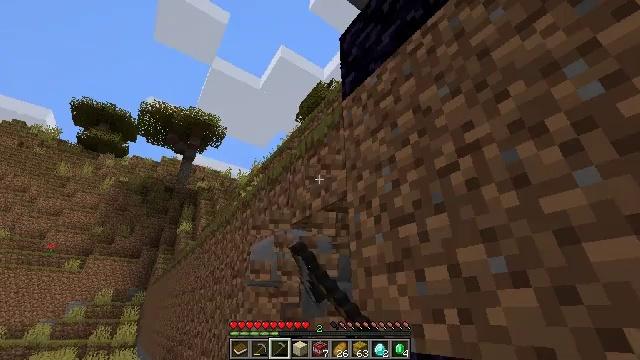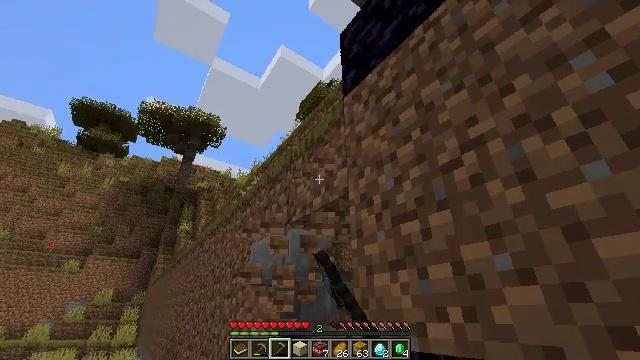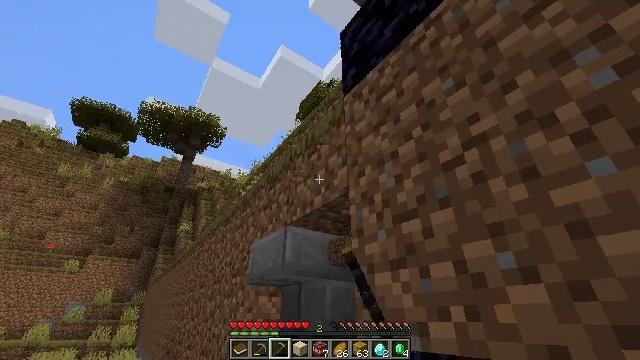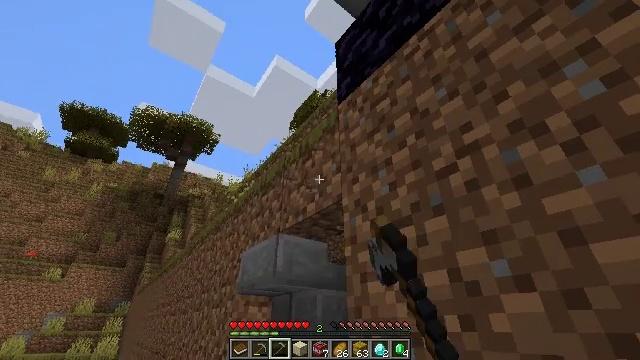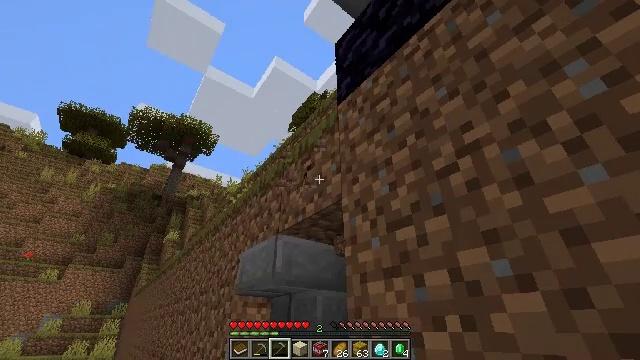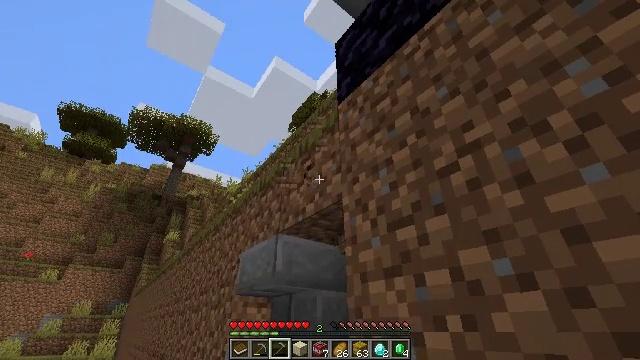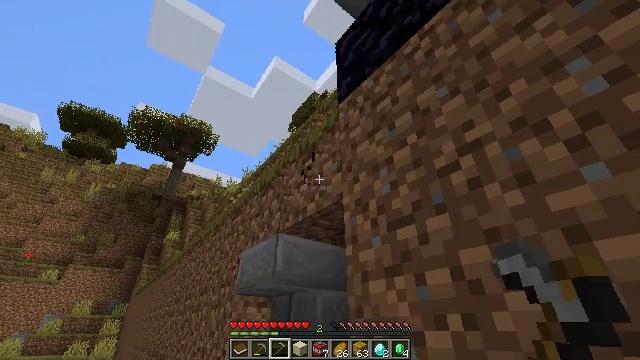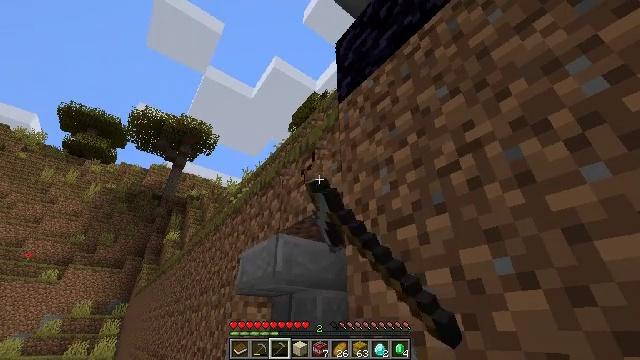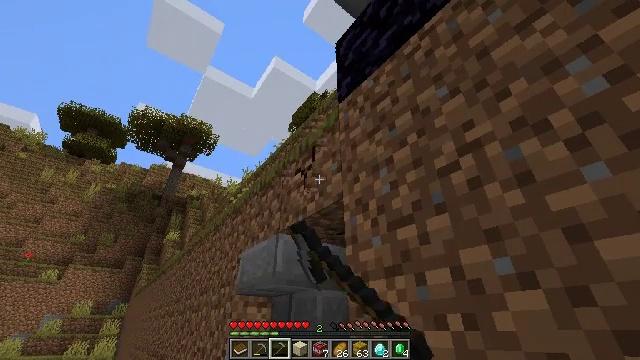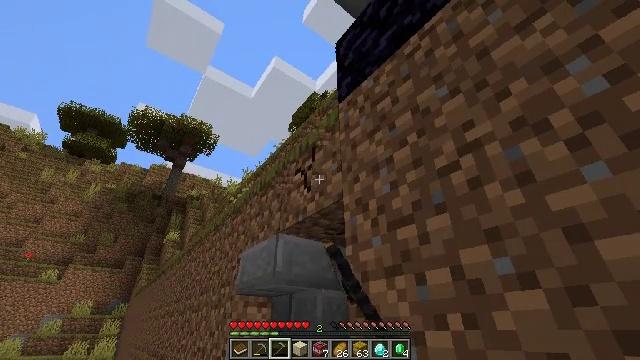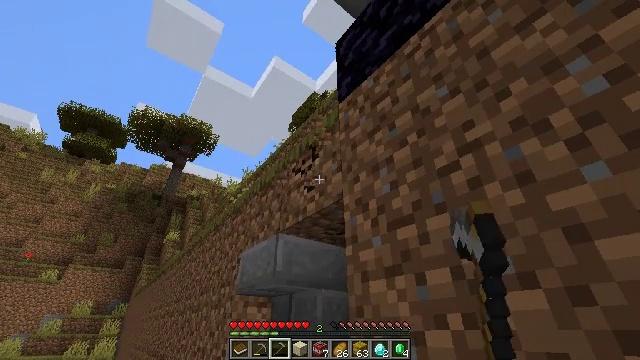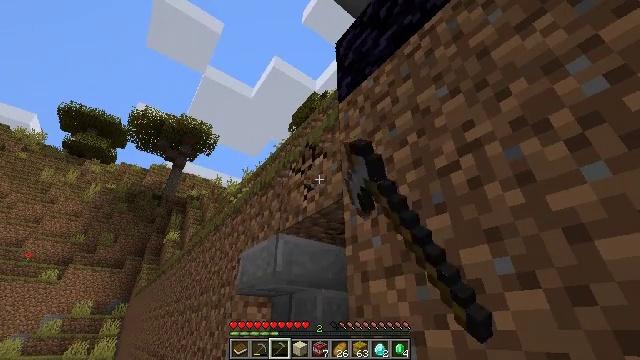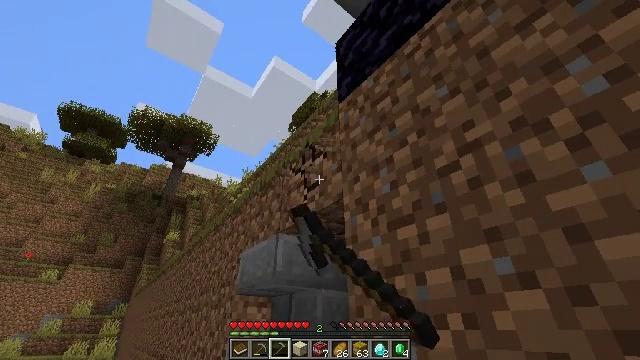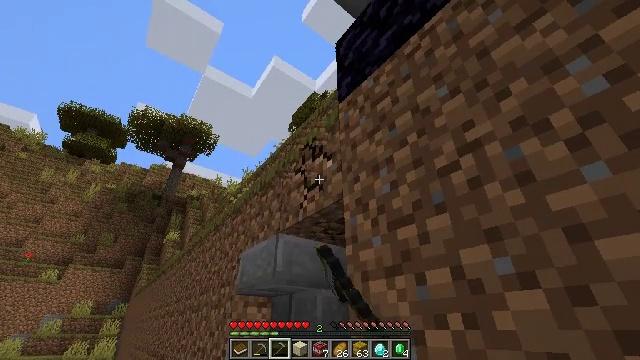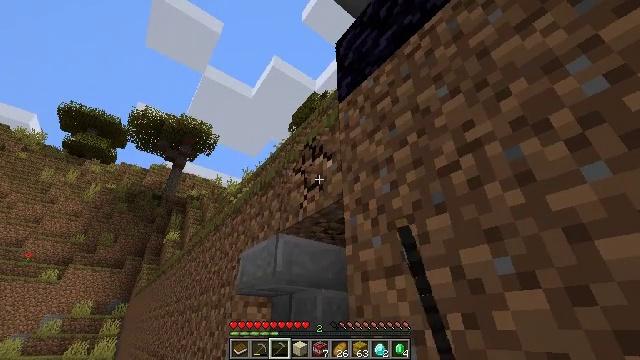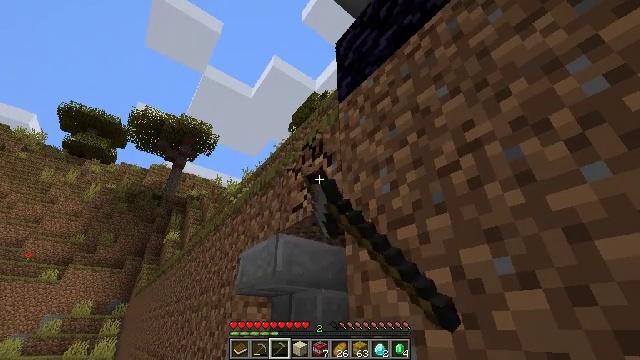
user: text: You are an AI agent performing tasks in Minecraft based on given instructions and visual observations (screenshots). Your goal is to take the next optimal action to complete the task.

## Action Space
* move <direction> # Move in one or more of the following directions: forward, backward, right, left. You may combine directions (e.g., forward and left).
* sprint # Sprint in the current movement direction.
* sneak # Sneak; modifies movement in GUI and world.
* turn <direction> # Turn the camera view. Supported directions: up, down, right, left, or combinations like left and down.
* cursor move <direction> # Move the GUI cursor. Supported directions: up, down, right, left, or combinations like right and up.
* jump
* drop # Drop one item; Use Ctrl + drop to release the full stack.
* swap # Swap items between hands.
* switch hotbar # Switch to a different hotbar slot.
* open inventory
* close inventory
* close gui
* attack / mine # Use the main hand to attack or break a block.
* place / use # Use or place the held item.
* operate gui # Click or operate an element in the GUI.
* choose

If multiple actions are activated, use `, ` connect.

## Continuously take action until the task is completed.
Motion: motion action
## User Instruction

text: Gather grass block for landscaping.
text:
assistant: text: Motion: attack / mine
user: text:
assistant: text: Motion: attack / mine
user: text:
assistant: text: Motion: turn right and up, attack / mine
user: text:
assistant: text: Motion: attack / mine
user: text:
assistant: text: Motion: attack / mine
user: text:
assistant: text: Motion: attack / mine
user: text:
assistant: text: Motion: attack / mine
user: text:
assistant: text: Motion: attack / mine
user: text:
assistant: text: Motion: attack / mine
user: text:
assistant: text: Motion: attack / mine
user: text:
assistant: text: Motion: attack / mine
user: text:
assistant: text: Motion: attack / mine
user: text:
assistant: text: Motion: attack / mine
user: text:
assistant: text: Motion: attack / mine
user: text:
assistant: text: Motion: attack / mine
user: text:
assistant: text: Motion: attack / mine
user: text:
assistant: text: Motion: attack / mine
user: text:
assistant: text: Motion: attack / mine
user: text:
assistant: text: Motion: attack / mine
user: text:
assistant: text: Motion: attack / mine
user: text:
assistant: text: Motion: attack / mine
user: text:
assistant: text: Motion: move forward, attack / mine
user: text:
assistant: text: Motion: move forward, attack / mine
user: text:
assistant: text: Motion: move forward, attack / mine
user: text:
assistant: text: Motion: move forward, attack / mine
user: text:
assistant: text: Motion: no_op